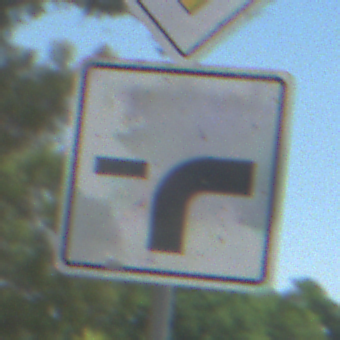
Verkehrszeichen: VerlaufVorfahrtsstrasse9
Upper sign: Vorfahrtsstrasse
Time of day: Midday
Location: Outdoor (Nature)
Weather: Clear
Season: NotSpecified
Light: Natural